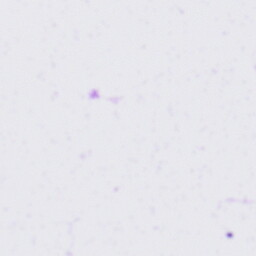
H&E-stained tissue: Tonsil